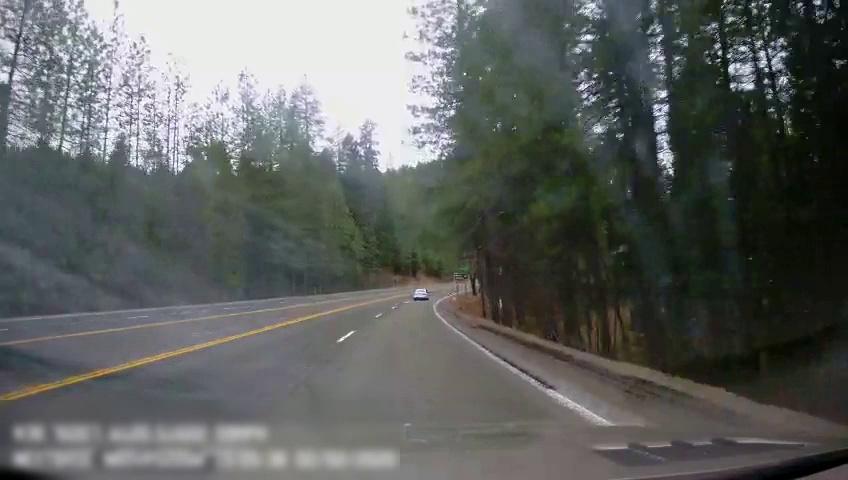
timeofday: Day
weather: Cloudy
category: Drivable Space
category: Vehicles | Car
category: Lanes | Opposite Lane
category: Lanes | Opposite Lane
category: Lanes | Alternate Lane
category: Lanes | Opposite Lane
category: Lanes | Current Lane
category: Lanes | Current Lane
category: Traffic | Signs
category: Traffic | Signs